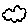
Label: cloud